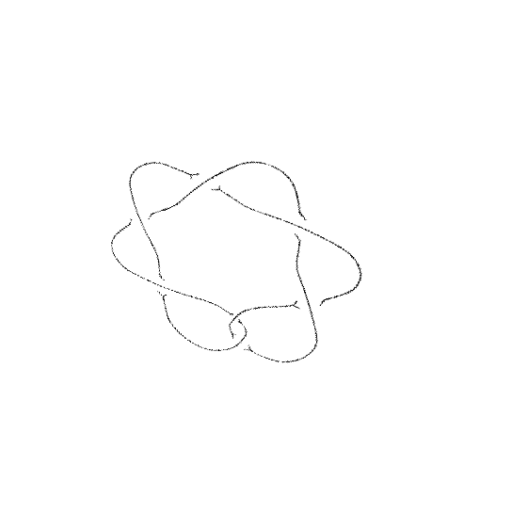
Crossing number: 7